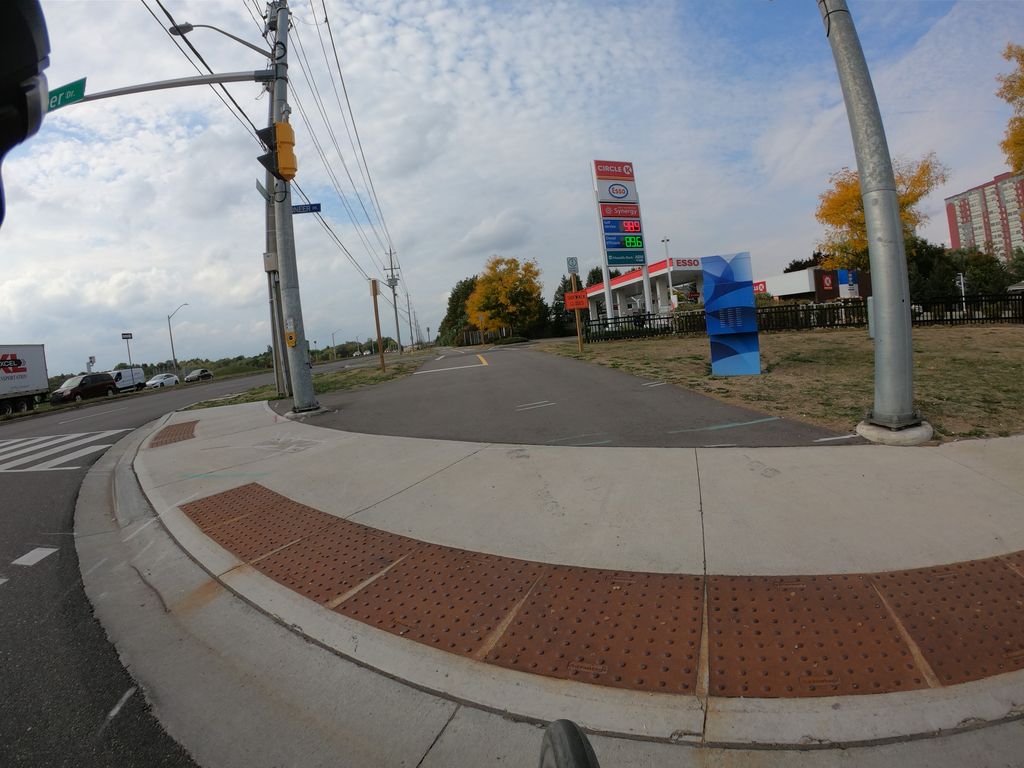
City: kitchener-waterloo